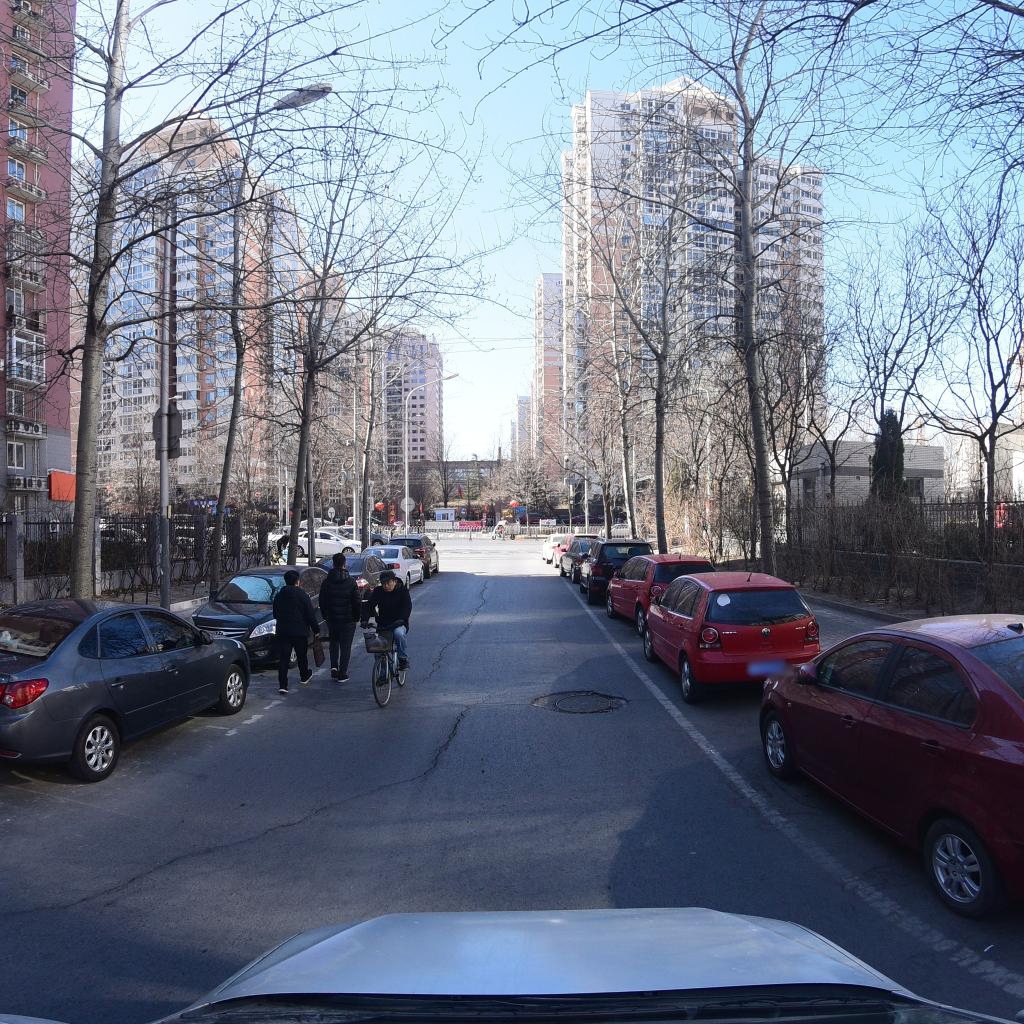
Region: Fengtai
Road damage annotations: longitudinal crack, longitudinal crack, manhole cover